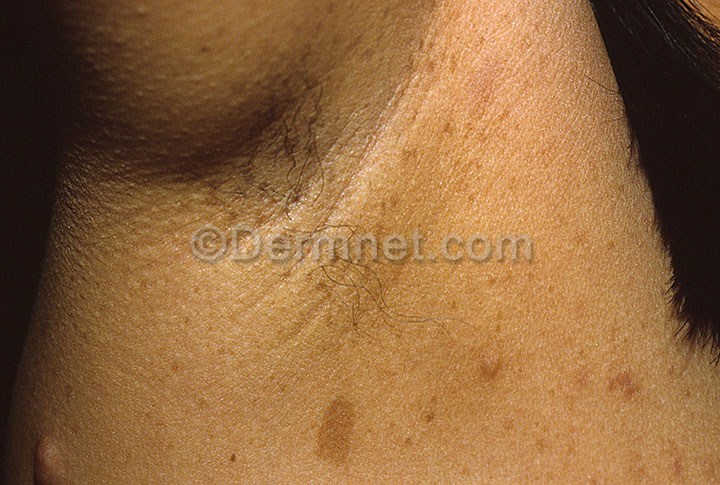
Disease: Systemic Disease